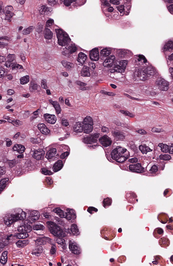
Tumor epithelial tissue: yes
Tumor-associated stroma tissue: yes
Normal tissue: no